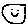
Label: smiley face